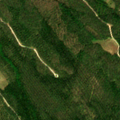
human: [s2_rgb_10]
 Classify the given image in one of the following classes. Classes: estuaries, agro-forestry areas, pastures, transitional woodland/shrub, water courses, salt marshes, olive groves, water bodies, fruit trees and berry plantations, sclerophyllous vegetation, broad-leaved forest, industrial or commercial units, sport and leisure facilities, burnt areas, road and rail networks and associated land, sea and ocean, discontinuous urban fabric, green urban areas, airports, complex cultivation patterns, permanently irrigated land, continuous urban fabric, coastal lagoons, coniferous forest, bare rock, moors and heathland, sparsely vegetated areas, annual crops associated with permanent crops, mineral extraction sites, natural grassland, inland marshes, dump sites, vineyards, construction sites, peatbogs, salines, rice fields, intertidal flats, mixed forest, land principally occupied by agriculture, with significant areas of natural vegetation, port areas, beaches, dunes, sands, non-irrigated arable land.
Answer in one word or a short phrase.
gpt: coniferous forest, transitional woodland/shrub